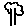
Label: tree